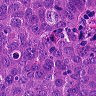
Metastatic tissue present: yes